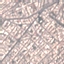
Label: Residential